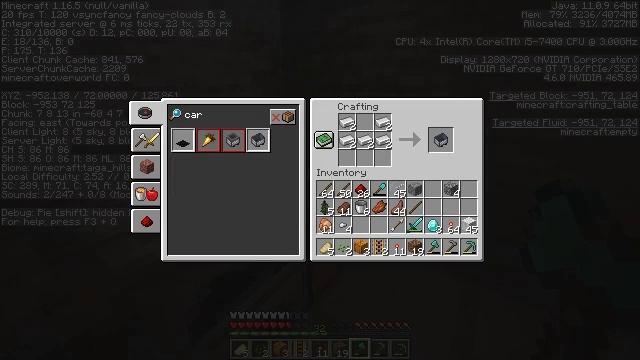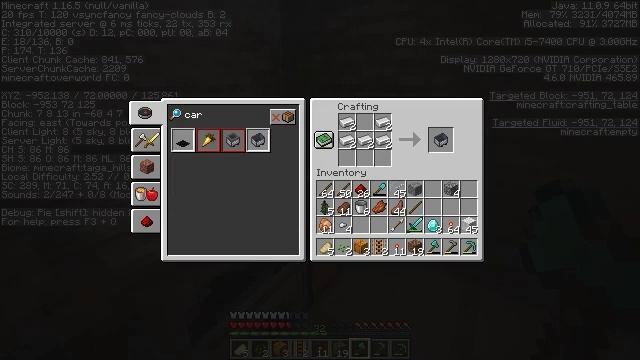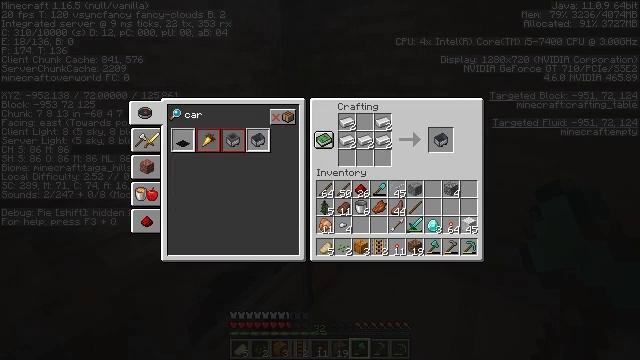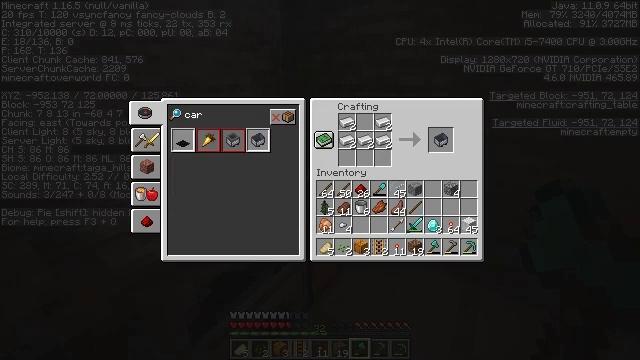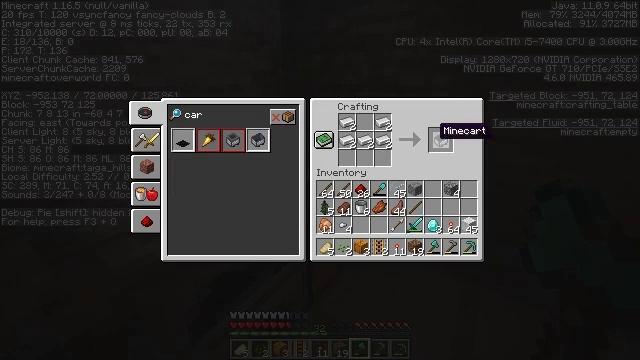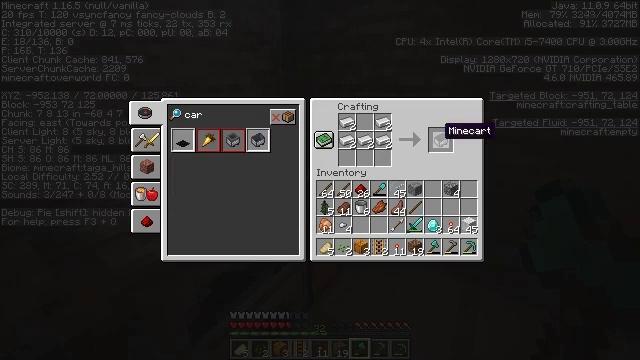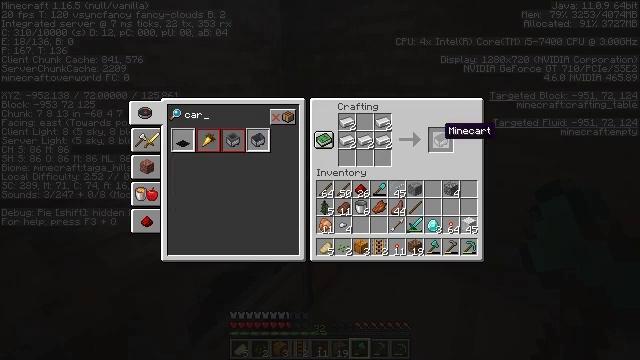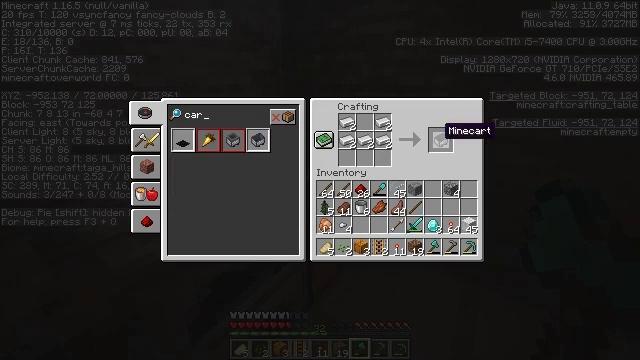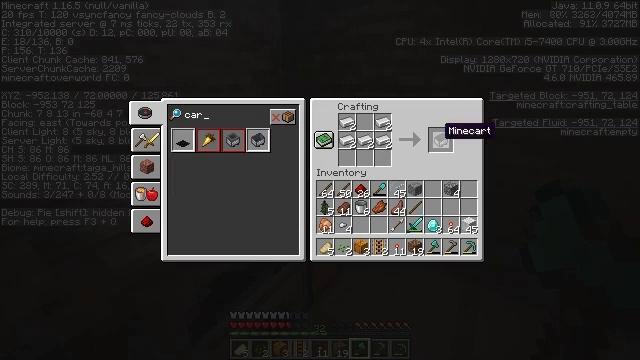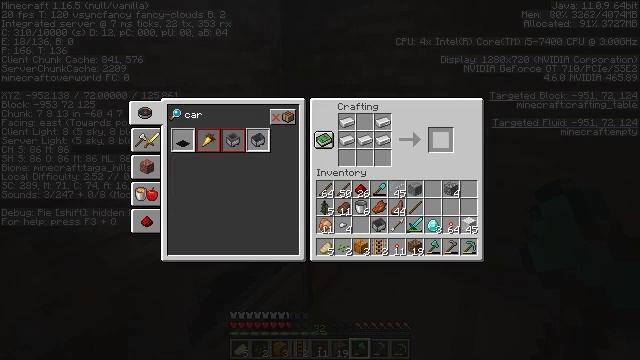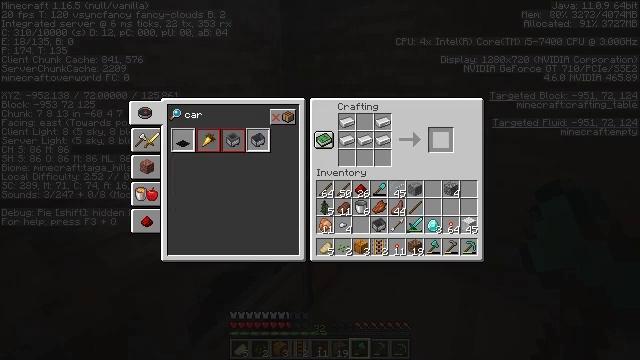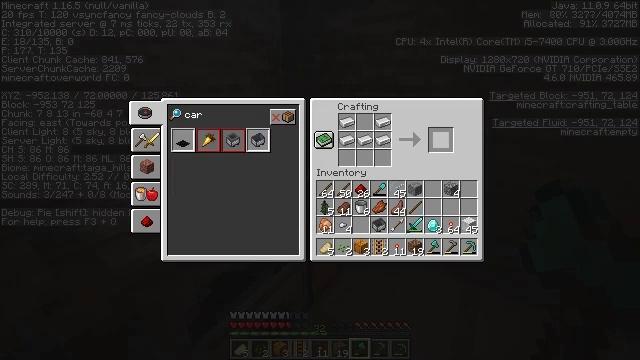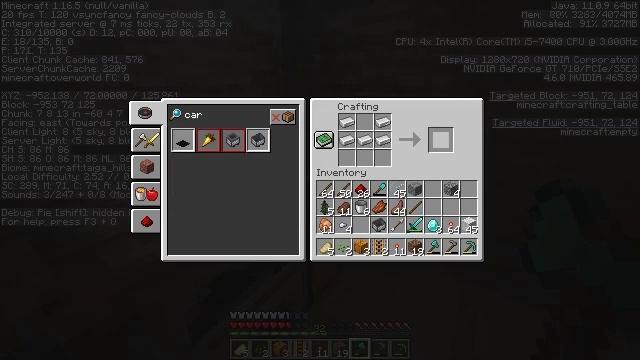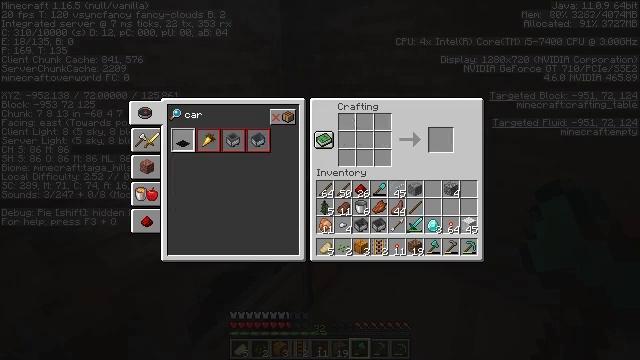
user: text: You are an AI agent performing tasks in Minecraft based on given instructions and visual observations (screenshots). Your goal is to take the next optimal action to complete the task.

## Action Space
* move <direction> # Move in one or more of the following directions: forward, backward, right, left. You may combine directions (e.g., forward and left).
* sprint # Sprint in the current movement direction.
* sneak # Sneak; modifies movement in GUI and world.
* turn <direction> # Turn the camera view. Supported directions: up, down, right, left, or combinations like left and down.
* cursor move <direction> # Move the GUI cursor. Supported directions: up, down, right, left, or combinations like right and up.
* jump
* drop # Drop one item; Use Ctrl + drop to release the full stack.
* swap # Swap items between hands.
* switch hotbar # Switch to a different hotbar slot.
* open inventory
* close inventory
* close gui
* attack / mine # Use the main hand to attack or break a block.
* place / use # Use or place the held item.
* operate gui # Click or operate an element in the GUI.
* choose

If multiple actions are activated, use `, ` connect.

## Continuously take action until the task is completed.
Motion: motion action
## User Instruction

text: Craft a minecart.
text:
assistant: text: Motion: no_op
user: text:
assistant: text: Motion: turn right
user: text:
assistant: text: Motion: no_op
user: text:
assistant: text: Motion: sneak
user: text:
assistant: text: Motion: sneak
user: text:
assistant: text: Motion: sneak
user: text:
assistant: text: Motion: sneak
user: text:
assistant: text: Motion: sneak
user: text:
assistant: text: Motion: sneak, attack / mine
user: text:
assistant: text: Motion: sneak, attack / mine
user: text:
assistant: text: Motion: sneak, attack / mine
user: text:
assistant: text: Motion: sneak
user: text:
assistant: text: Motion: sneak, turn left
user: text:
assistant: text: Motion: sneak